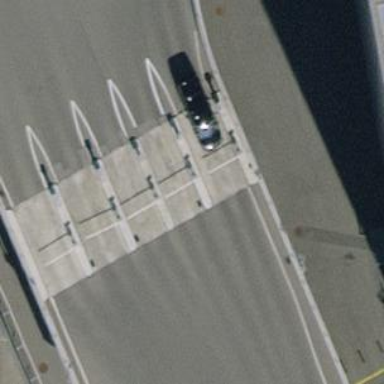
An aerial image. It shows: Lift gate barrier.